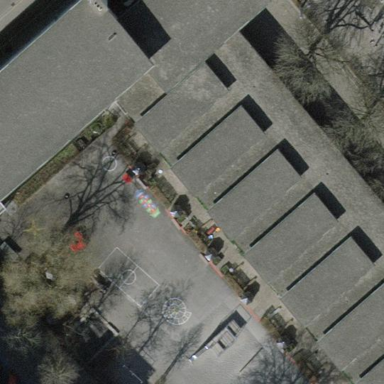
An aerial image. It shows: Kindergarten building.